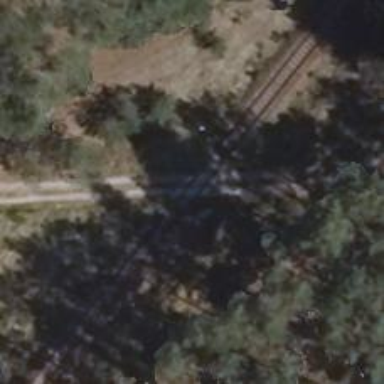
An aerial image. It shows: Level crossing along the railway.